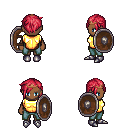
a pixel art fantasy rpg character, female body template, human, dark skin, gold chest armor, teal pants, ruby red pixie cut hairstyle, bronze tiara, bracelets, metal boots, shield, four views (front, back, left, right), 2x2 character sprite sheet, small pixel art, hard edges, no anti-aliasing